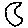
Label: moon